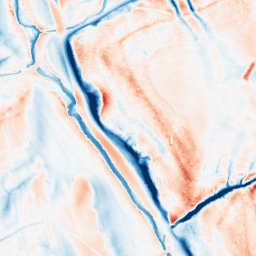
Category: classical
Decomposition family: gaussian_anisotropic
Decomposition parameters: sigma_x: 10
sigma_y: 2
Upsampling method: bspline
Upsampling parameters: scale: 4
Upsampling scale: 4